Field crop: maize
Growth stage: 2
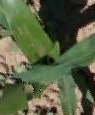
Species: maize